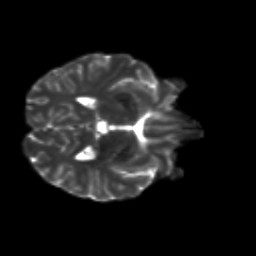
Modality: T2w
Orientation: axial
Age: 25
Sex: male
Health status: healthy
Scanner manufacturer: siemens
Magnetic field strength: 3 T
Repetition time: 8.6 s
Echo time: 0.095 s